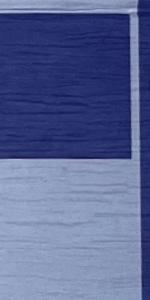
Label: Empty